Question: I hope to rename a package name under the folder \src , I see the following warning.
By convention, the package names usually start with a lowercase letter
Will I meet trouble if I rename a package with uppercase letter?

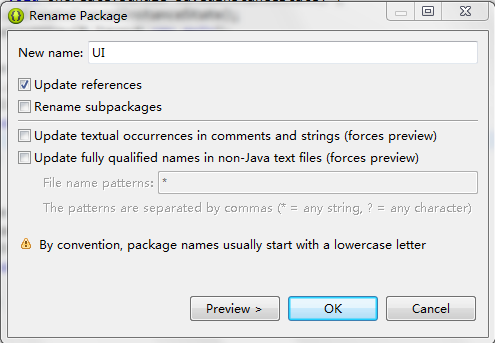
Answer: Just because it's an acronym doesn't mean you should capitalize it in your package name. Class naming convention recommends making only the first letter in acronym-ish name portions upper-case, although for historical reasons there are classes that don't follow that convention.
The bottom line is that as long as it's a legal name, you're fine from the Java side of things.
Mixed-case directories sometimes cause issues across OSes, particularly combined with version control. For practical reasons alone it might be worth following convention.